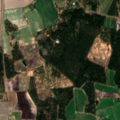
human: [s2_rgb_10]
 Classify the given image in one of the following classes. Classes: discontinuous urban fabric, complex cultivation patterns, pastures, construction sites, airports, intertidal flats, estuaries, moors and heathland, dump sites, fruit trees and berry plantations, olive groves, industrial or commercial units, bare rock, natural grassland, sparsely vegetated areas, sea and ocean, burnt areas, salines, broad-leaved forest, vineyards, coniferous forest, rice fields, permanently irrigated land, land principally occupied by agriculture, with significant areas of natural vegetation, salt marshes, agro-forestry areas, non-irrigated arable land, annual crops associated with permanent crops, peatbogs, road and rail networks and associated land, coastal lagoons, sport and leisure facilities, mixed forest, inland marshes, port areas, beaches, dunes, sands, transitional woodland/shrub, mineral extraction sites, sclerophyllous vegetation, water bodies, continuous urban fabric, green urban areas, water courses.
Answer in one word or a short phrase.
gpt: non-irrigated arable land, land principally occupied by agriculture, with significant areas of natural vegetation, coniferous forest, mixed forest